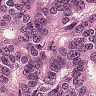
Metastatic tissue present: yes